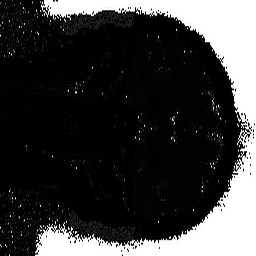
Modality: T2starmap
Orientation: coronal
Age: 30
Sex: female
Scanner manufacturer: siemens
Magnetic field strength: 3 T
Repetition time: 0.043 s
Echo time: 0.00184 s